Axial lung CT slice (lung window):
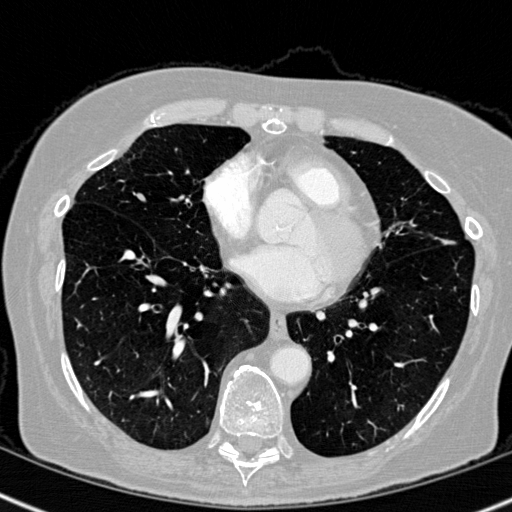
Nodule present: no